Question: I have a CSS style at the top of my page that styles my buttons.
But when I change the color (or any propert) it doesn't update my button.
To fix this, I have to Change the name of my style and every where in my project where it's referenced, then only does it update the change of the style.
Why does this happen?
My style (for example - Basic style I know)
'''
.CSSButtonStyle {
background: #FFFFFF;
}
'''
My button
'''
<asp:Button ID="btnSubmit" CssClass="CSSButtonStyle" runat="server" Text="Update/Submit" Width="150" Height="30" OnClick="btnSubmit_Click" />
'''
In my design view, the button is white, but on the website its still blue or whatever previous color I had in my style
What I've tried

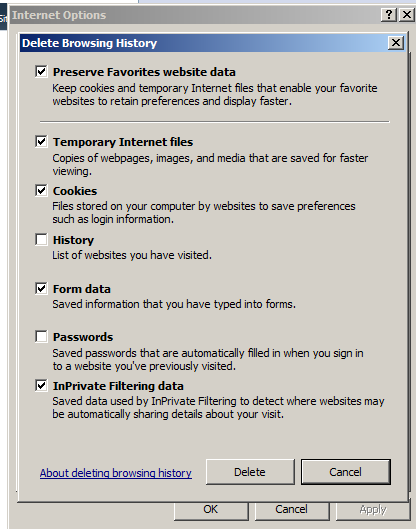
Answer: Add '!important' to the css. This makes sure it wont get overuled by any other css